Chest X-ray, AP view. Patient: 41 years old, sex F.
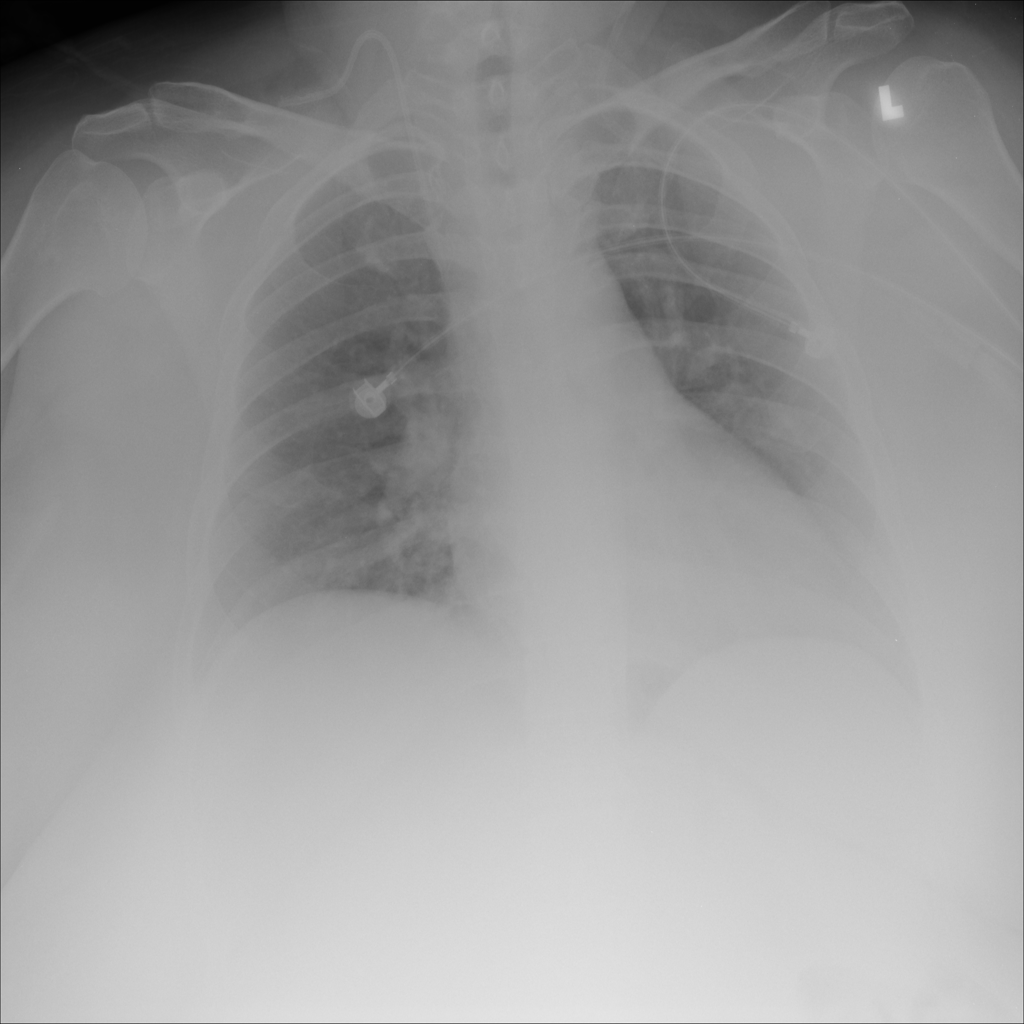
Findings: No Finding